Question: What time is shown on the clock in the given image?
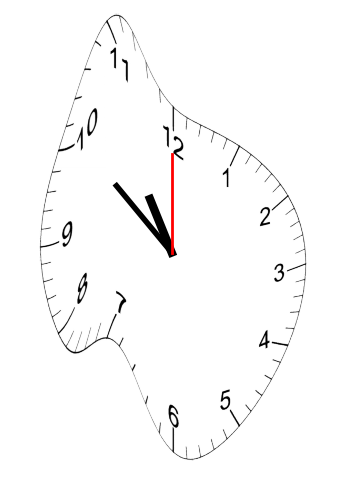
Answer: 10:51:00